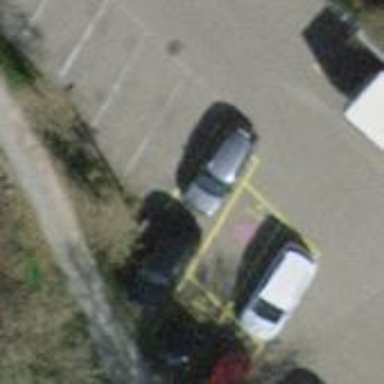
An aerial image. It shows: Parking area with surface.